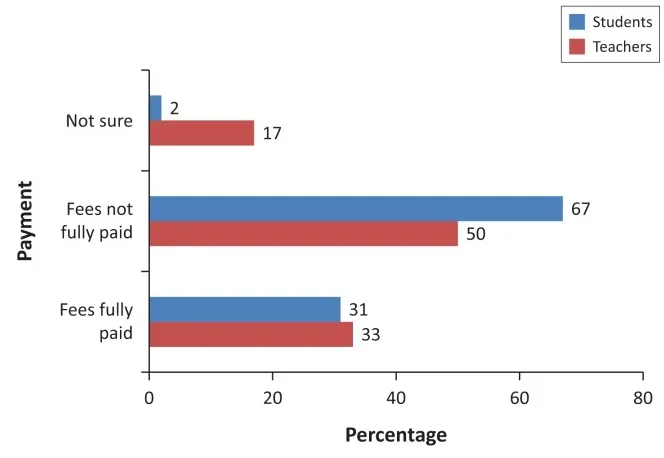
Parental migration and perception of payment of school fees and levies.
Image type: chart (chart)